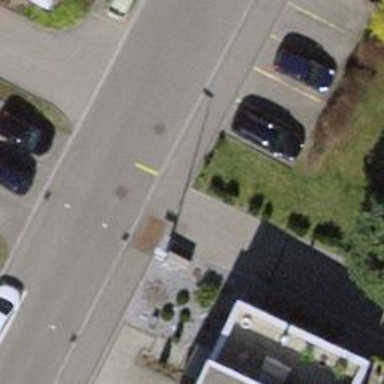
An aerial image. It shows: Bus stop with platform for public transport.